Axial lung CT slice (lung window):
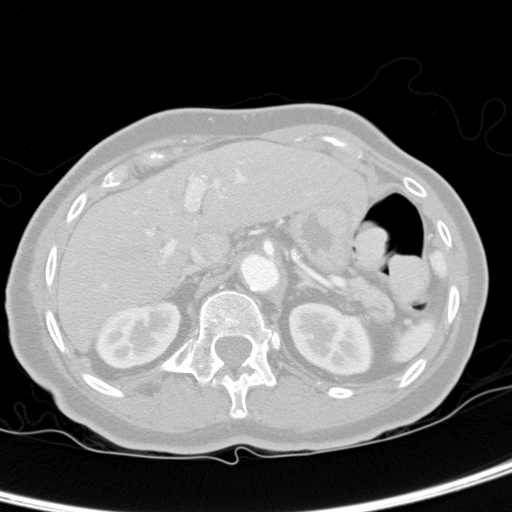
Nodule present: no